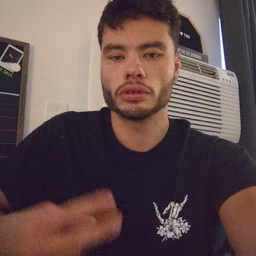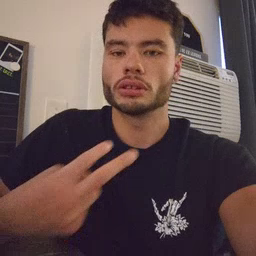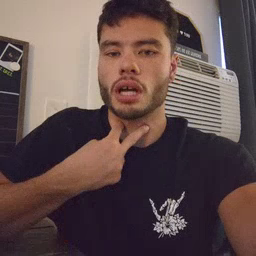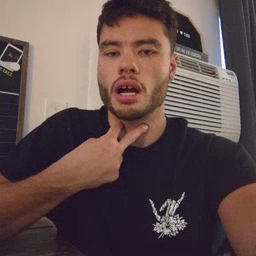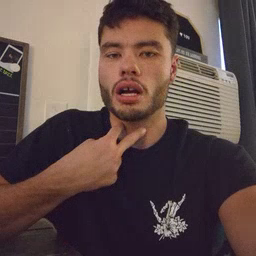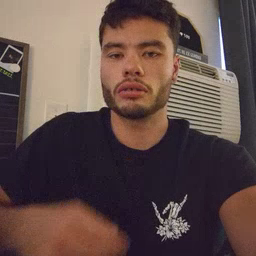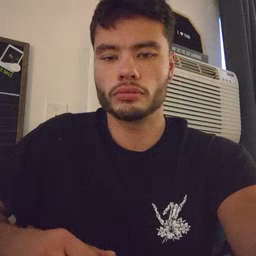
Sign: stuck